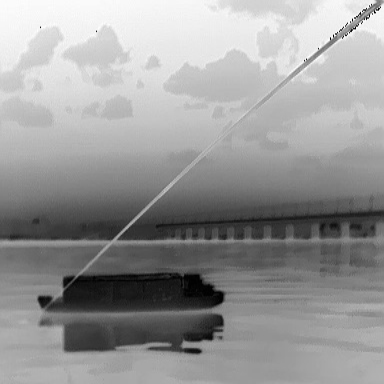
There is a fishing_boat in the infrared image.